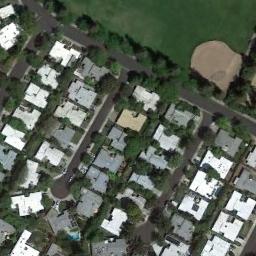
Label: baseball_diamond